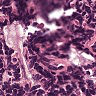
Metastatic tissue present: no